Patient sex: M
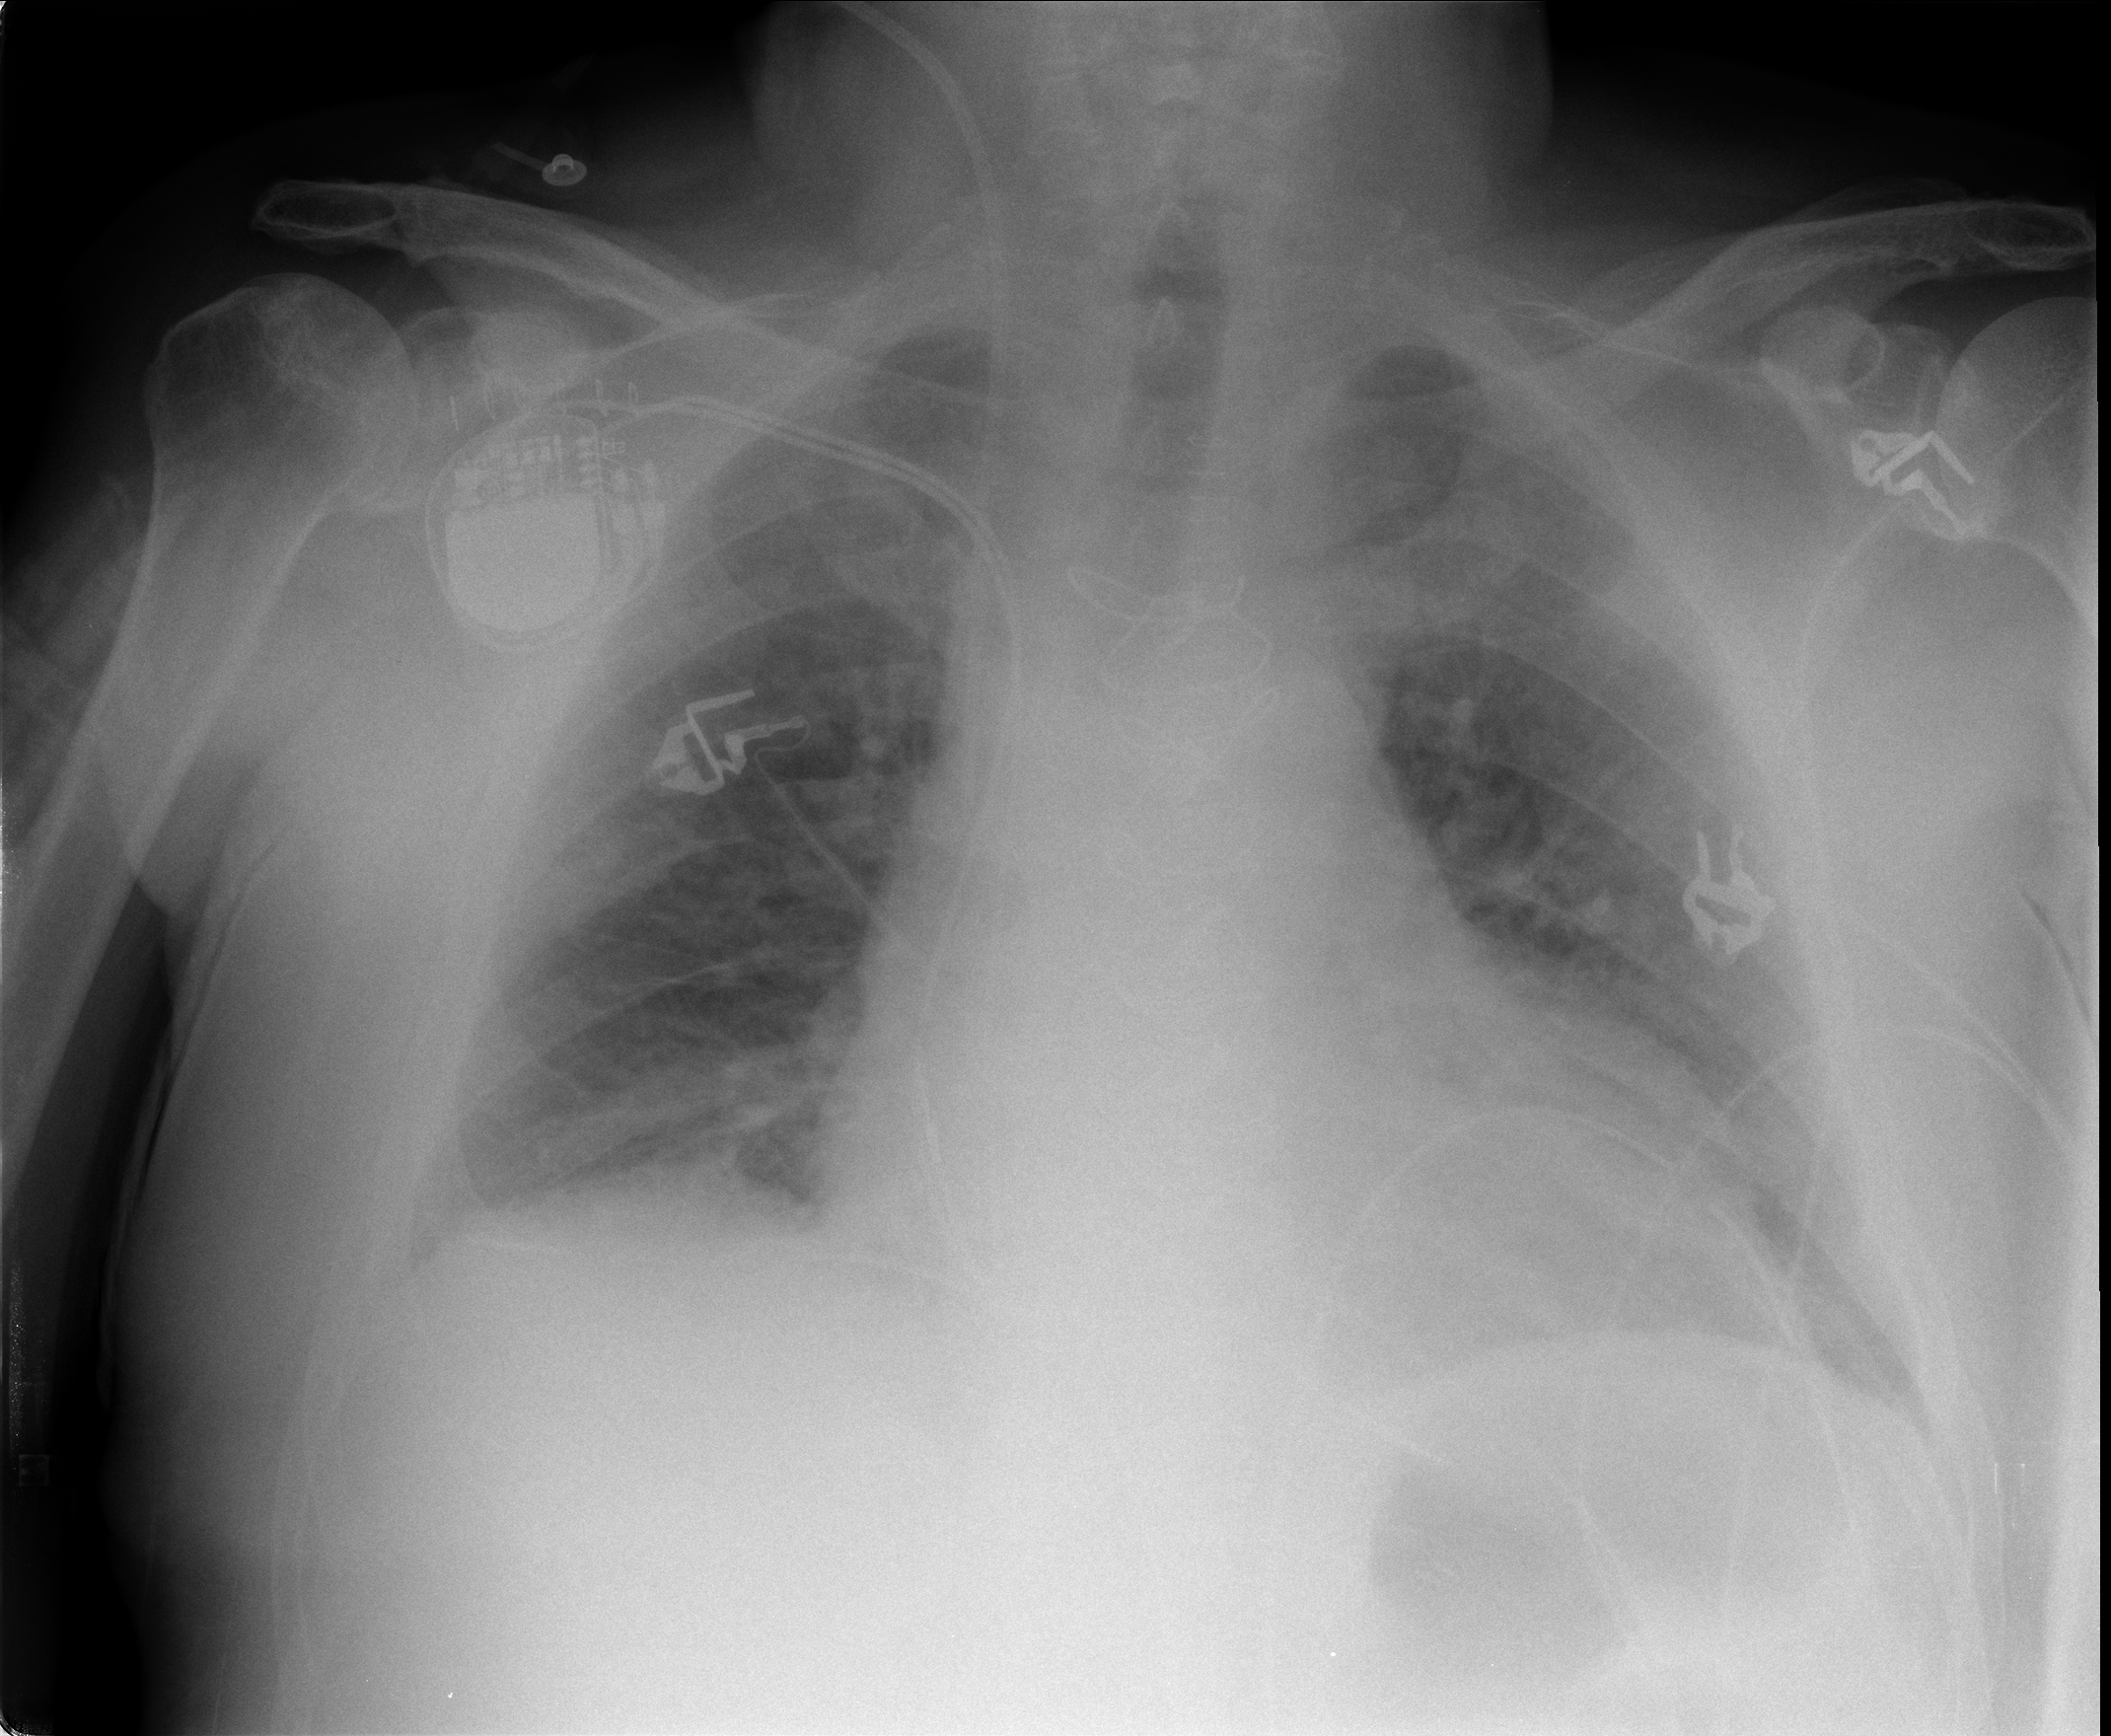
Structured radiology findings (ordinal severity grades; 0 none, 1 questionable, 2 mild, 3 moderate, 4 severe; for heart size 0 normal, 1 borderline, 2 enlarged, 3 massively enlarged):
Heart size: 2
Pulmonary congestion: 0
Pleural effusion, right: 0
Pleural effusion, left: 0
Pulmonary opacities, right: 0
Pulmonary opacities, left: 0
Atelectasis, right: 0
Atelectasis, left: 2